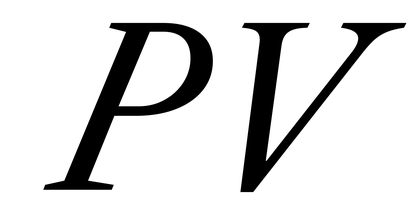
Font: LibreCaslonText-Italic_Italic